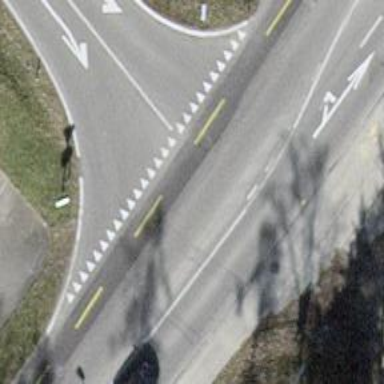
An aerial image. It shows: Motorroad with trunk link.